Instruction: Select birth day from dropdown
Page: traveler
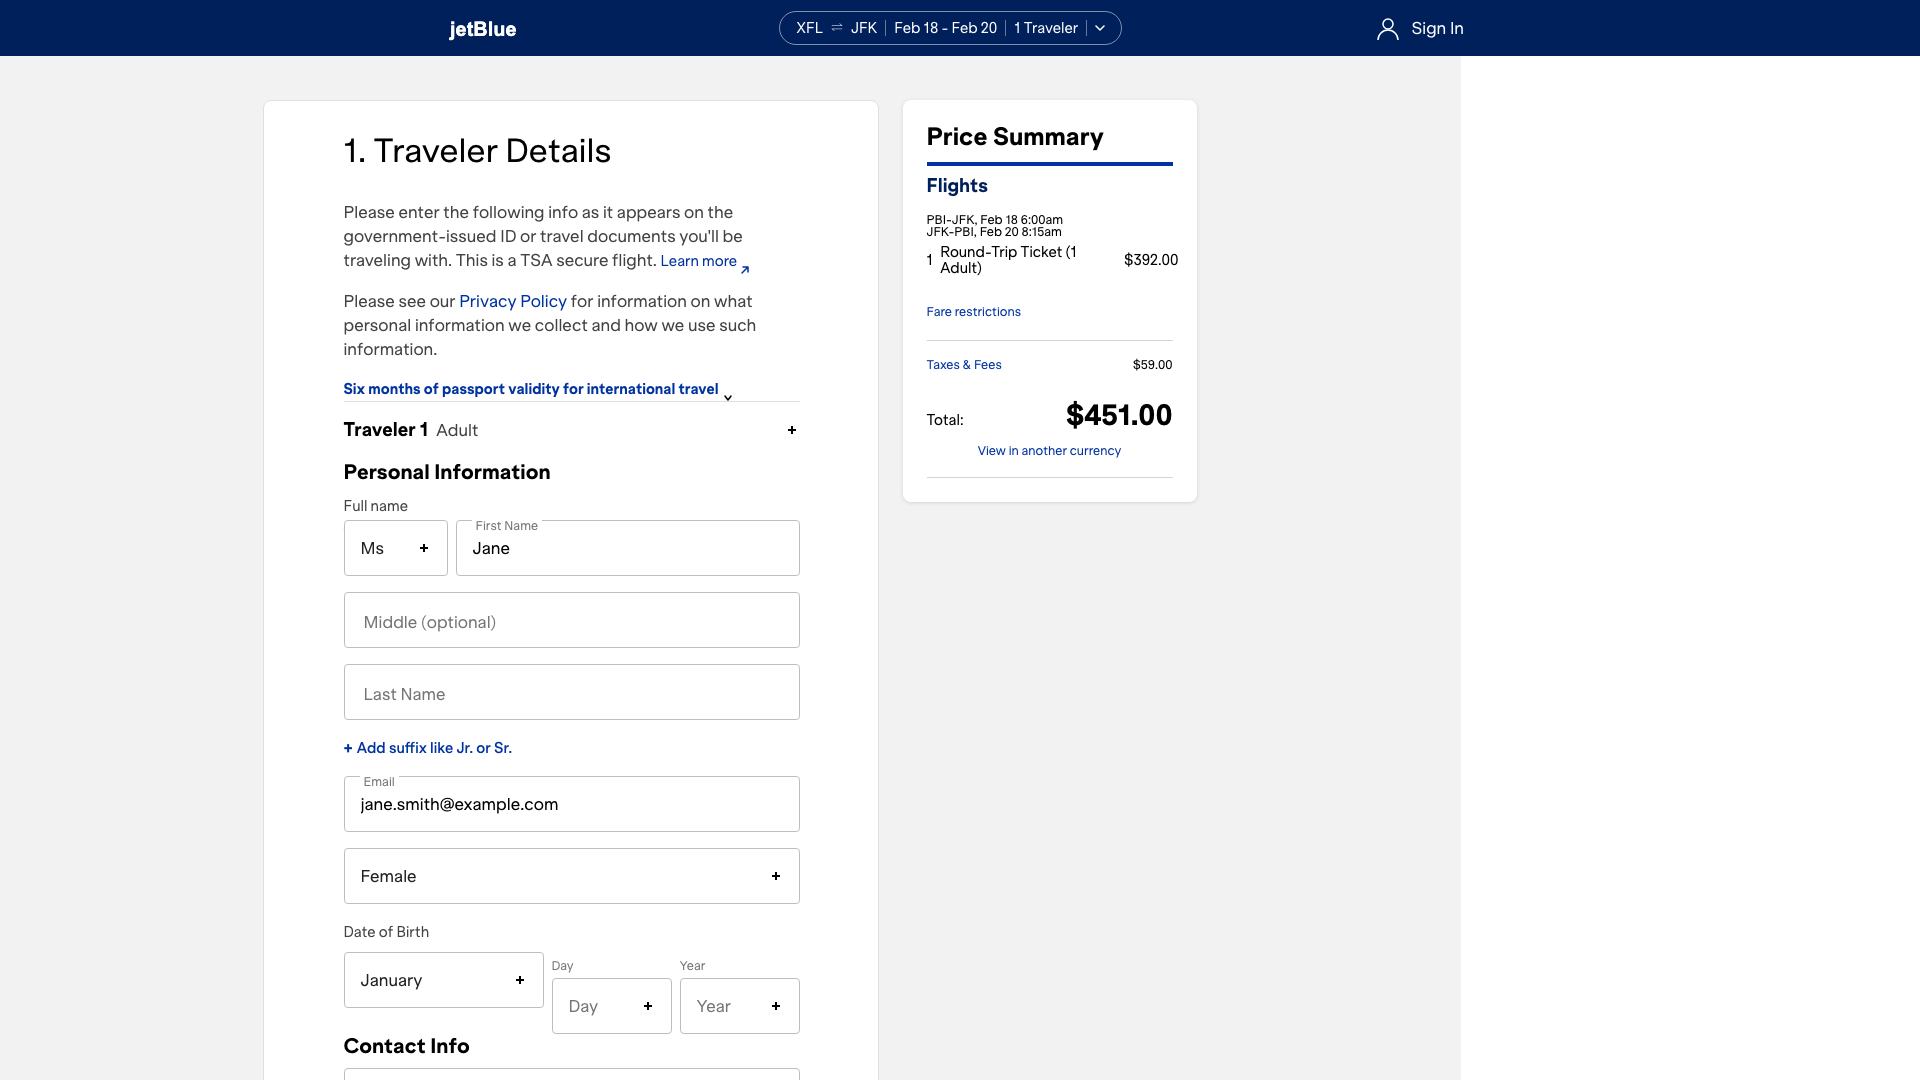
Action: click